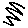
Label: zigzag